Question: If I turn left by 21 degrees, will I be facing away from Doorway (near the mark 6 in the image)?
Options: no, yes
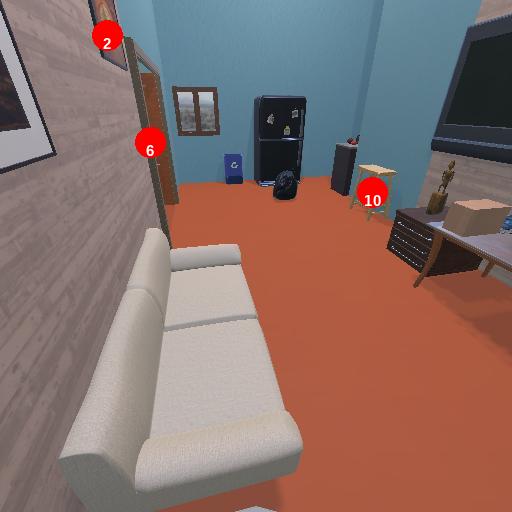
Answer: no